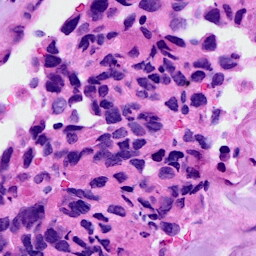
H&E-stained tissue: Breast